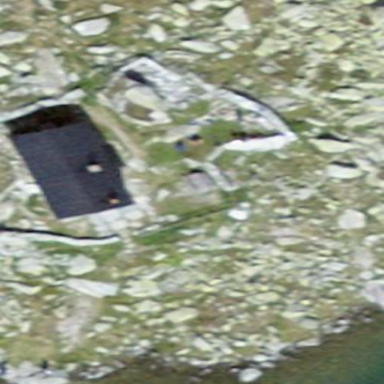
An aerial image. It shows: Wilderness hut in building.